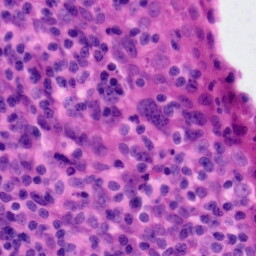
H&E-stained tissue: Tonsil